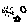
Label: star